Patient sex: F
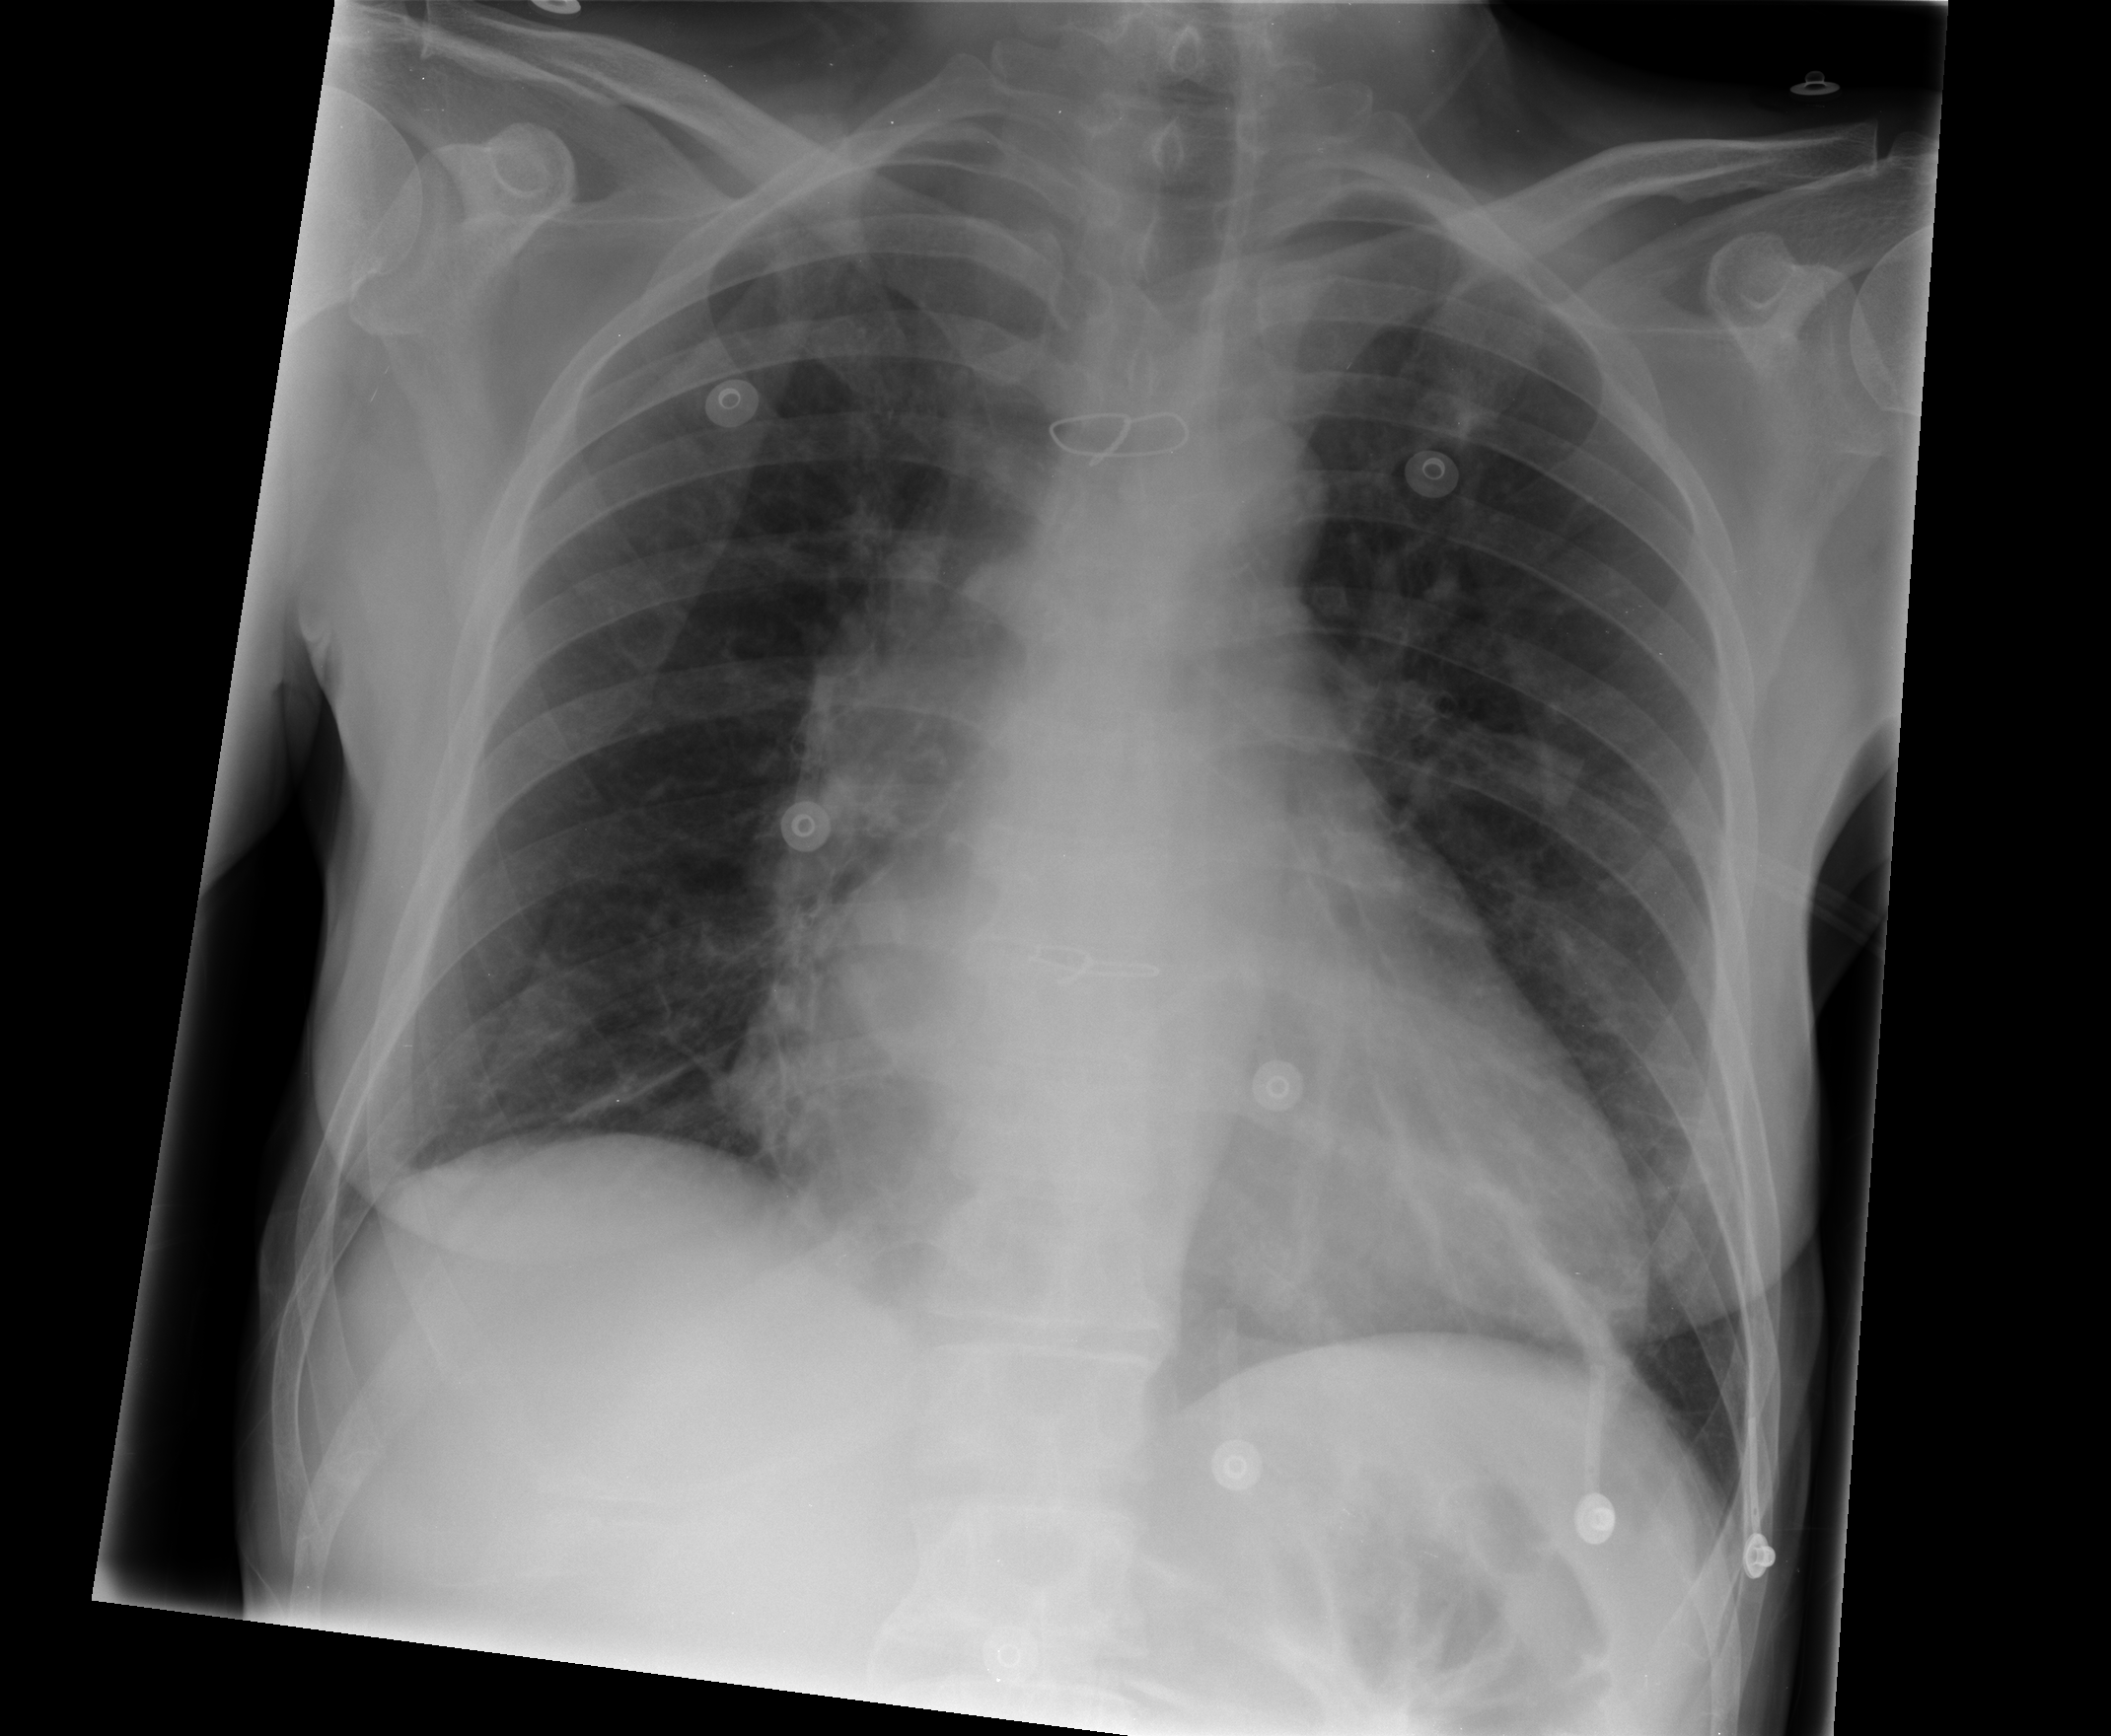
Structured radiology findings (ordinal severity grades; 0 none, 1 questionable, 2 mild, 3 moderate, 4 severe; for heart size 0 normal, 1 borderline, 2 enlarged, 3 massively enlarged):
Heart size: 2
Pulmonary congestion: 0
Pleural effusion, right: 0
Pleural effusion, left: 0
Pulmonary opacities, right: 0
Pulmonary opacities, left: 0
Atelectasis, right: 0
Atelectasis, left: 2